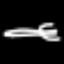
Label: fork